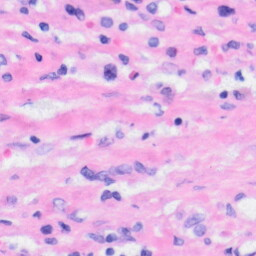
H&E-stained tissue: Liver